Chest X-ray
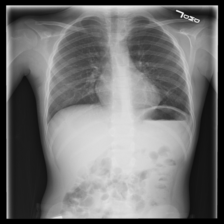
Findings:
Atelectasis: negative
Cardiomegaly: negative
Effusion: negative
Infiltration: positive
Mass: negative
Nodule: negative
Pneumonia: negative
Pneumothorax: negative
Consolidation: negative
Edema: negative
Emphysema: negative
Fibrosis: negative
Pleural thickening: negative
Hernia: negative